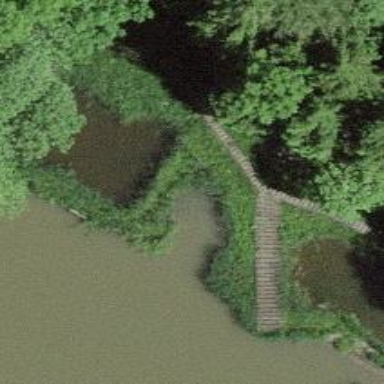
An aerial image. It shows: Boardwalk path crossing over the road.